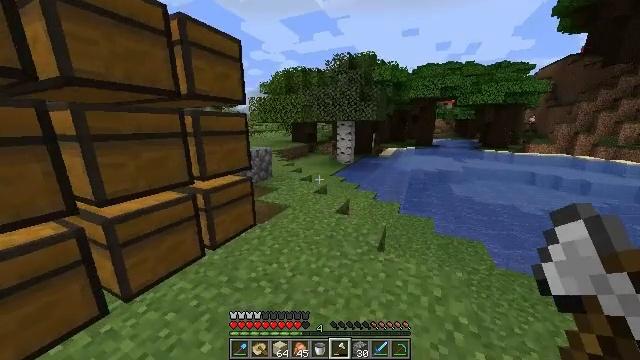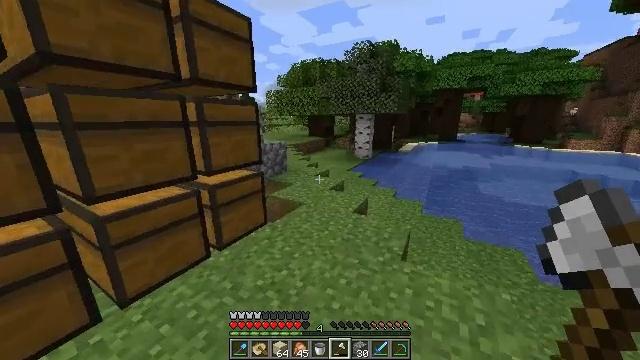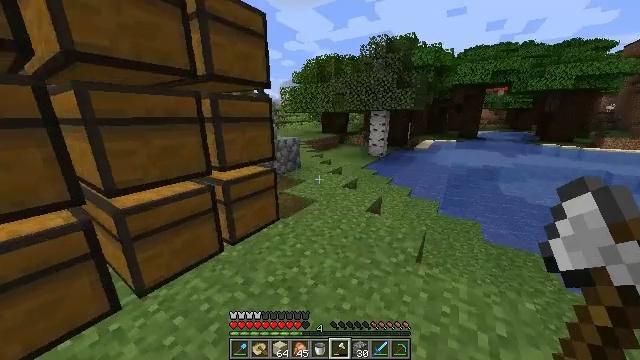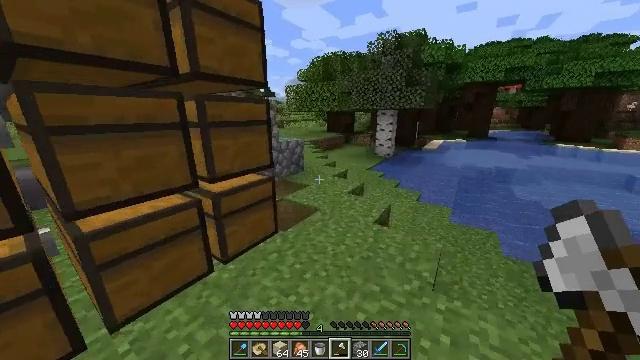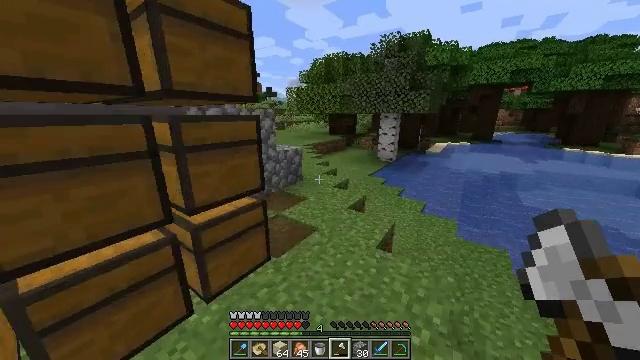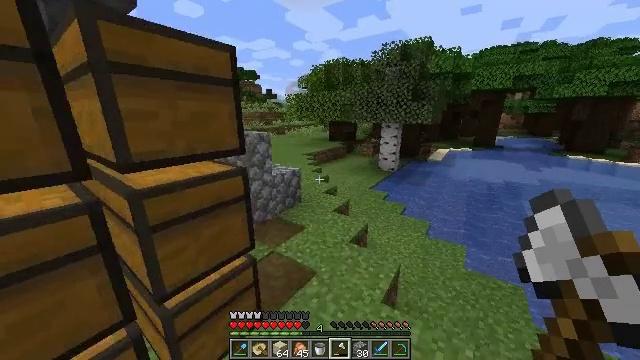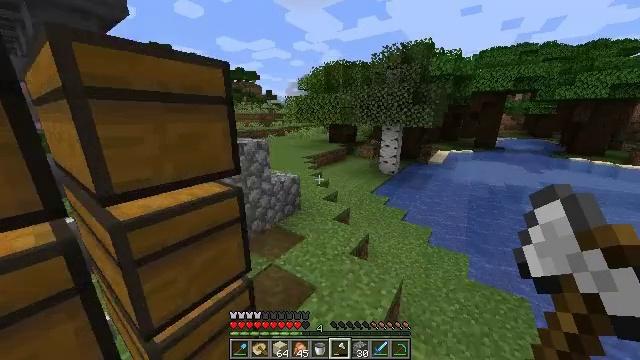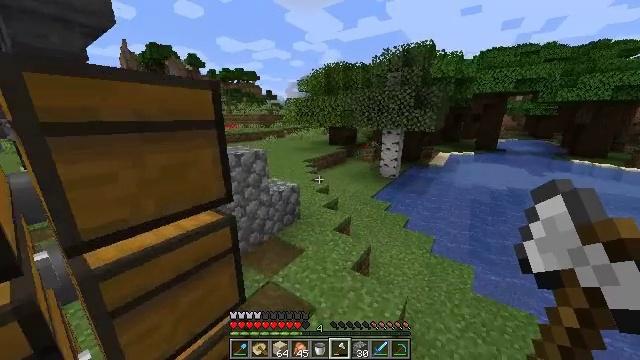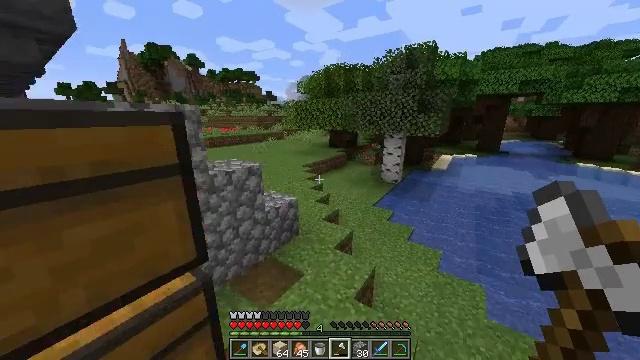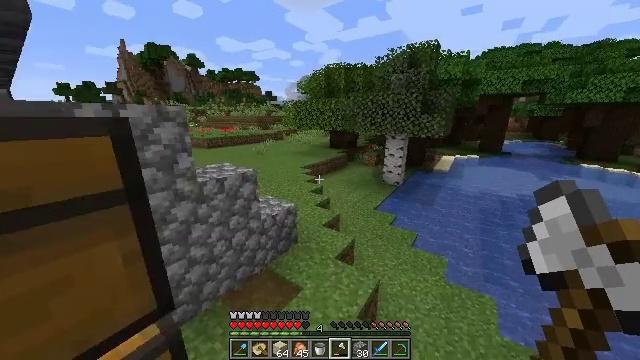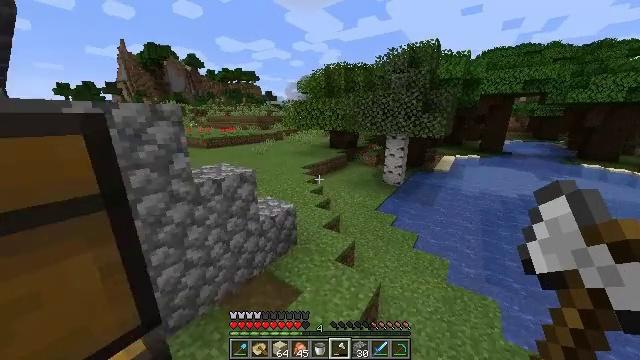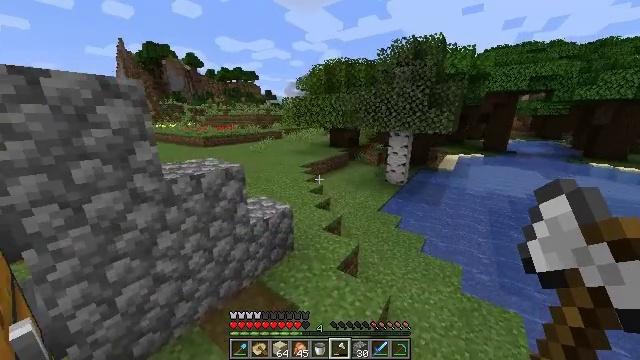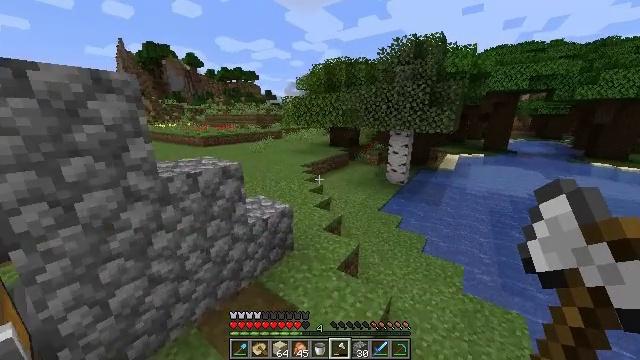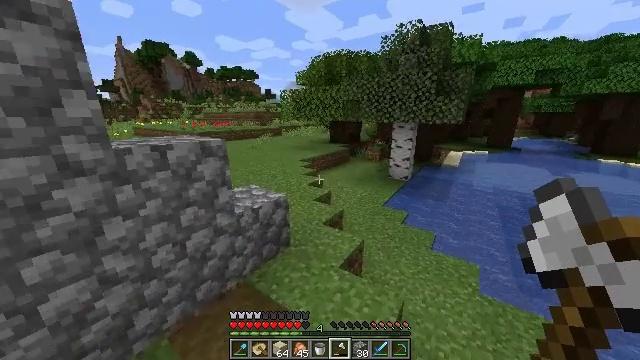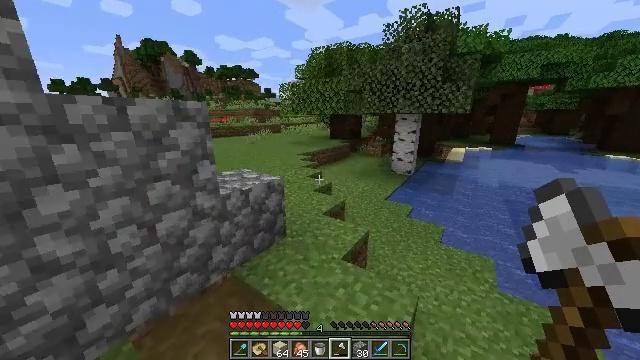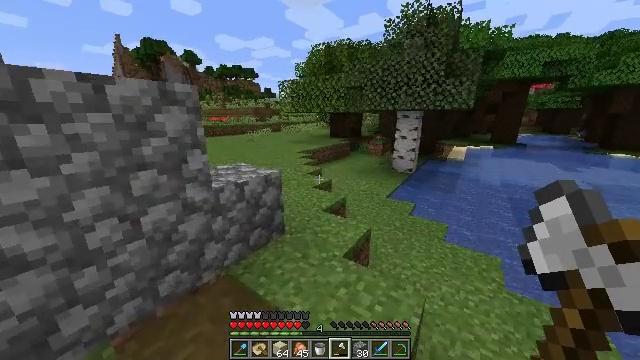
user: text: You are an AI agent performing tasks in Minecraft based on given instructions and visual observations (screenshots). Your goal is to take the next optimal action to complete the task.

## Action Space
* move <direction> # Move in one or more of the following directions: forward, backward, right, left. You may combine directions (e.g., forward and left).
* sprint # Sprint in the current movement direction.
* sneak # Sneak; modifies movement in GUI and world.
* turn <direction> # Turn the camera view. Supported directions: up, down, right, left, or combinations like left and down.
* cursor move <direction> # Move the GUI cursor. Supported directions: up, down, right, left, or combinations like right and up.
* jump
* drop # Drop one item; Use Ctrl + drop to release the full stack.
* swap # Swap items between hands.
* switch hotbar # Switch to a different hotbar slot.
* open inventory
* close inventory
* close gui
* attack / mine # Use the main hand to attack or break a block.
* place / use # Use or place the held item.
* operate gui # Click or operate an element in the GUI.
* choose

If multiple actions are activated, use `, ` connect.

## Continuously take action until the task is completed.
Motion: motion action
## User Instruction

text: Craft the spruce sign.
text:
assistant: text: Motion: move forward, turn left and down
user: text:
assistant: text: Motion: move forward, turn left
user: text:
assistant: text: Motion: move forward, turn left
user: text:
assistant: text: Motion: move forward, jump
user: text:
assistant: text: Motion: move forward, jump
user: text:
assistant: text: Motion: move forward, jump
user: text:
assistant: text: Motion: move forward, jump
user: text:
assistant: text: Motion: move forward, jump
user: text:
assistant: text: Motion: move forward, jump
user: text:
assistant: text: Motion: move forward, jump
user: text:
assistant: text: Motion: move forward, jump
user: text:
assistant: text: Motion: move forward, jump
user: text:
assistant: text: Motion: move forward, sprint, jump
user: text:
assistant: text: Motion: move forward, sprint, jump
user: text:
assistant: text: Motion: move forward, sprint, jump
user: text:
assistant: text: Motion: move forward, sprint, jump
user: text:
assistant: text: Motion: move forward, jump
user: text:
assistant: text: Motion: move forward, turn left, jump
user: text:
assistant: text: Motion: move forward, turn left, jump
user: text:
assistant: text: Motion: move forward, turn left, jump
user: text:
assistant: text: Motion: move forward, turn left, jump
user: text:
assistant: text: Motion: move forward, turn left and up, jump
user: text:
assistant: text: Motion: move forward, turn left and up, jump
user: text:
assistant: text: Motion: move forward, sprint, turn left and up, jump
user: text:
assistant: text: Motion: move forward, sprint, turn left and up, jump
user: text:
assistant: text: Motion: move forward, sprint, turn left and up, jump
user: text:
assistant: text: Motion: move forward, sprint, turn left, jump
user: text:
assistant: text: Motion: move forward, jump
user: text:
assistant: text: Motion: move forward, jump
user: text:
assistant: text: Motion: move forward, jump